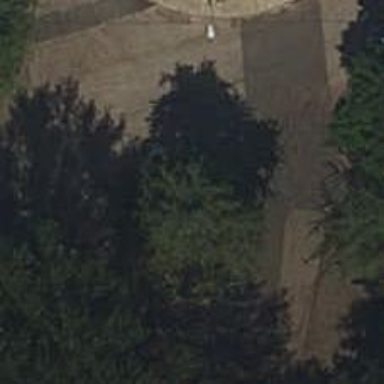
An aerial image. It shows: Mini roundabout on the road.